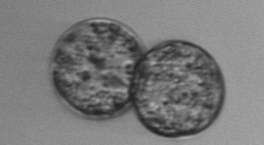
Label: Thalassiosira